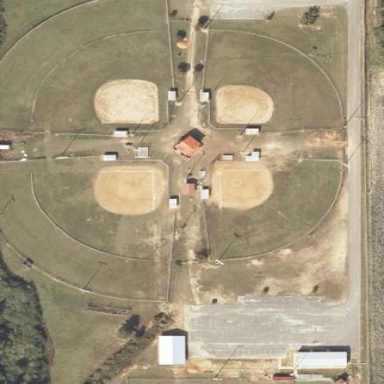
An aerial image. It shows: Softball pitch for leisure land activities.